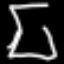
Label: hourglass